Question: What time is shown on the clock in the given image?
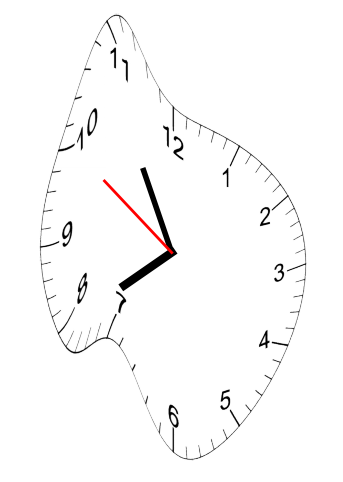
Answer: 07:54:50